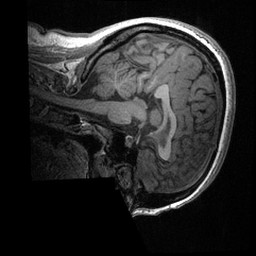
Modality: T1w
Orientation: sagittal
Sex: female
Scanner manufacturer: ge
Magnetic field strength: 3 T
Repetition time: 0.0064 s
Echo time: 0.00281 s